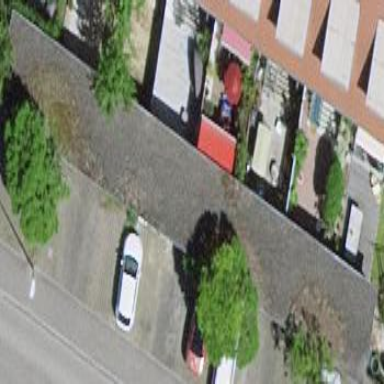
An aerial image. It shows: View of roof of building.